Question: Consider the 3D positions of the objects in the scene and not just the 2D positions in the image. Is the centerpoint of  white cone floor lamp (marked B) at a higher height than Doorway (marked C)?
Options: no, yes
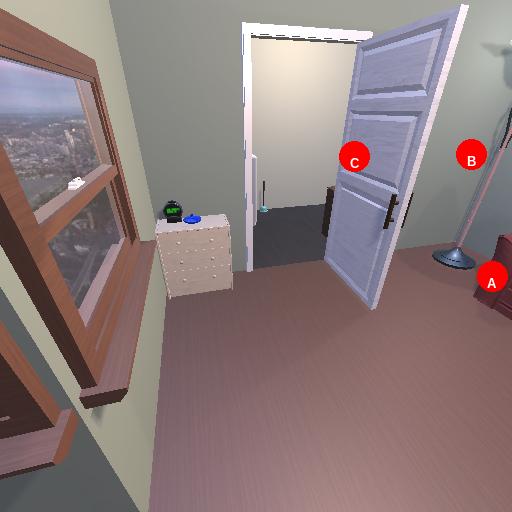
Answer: no